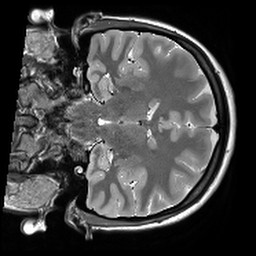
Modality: T2starw
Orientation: coronal
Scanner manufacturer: siemens
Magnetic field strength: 3 T
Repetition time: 8.1 s
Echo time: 0.05 s